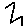
Label: zigzag